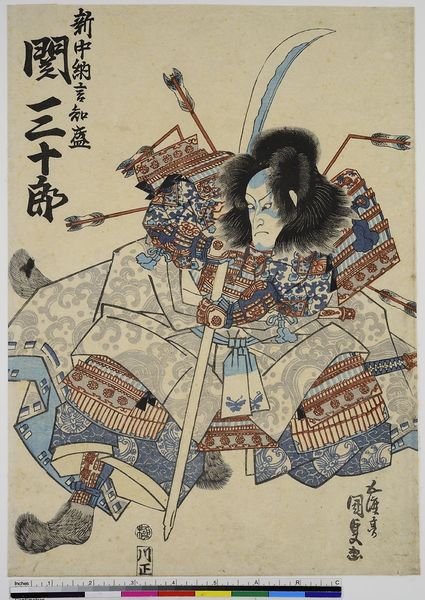
Titel: Der Schauspieler Seki Sanjuro als Shinchunagon Tomomori
Künstler: Utagawa Kunisada
Standort: Hamburg
Institution: Museum für Kunst und Gewerbe Hamburg
Schlagwörter: blau, fuß, kampf, umhang, weiß, bunt, zeichen, muster, ornament, kleidung, haare, kostüm, theater, seide, holzschnitt, japan, schrift, bogen, krieg, kaiser, verkleidung, schriftzeichen, maske, druckgraphik, druckgrafik, schwert, waffen, waffe, china, hellebarde, zeit, schauspieler, pfeil, farbholzschnitt, pfeile, schauspielerin, verteidigung, altertum, samurai, japaner, kabuki, shogun, edo, reproduktionen, druckerzeugnisse, theateraufführung, ukiyo